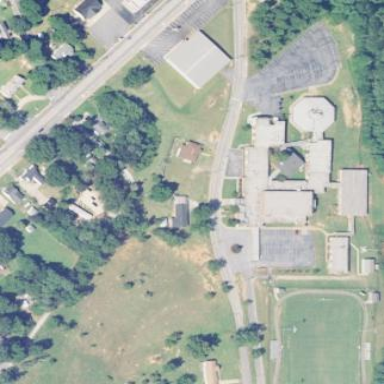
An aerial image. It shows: School.